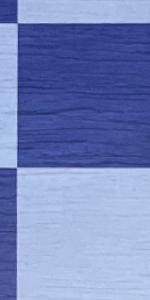
Label: Empty